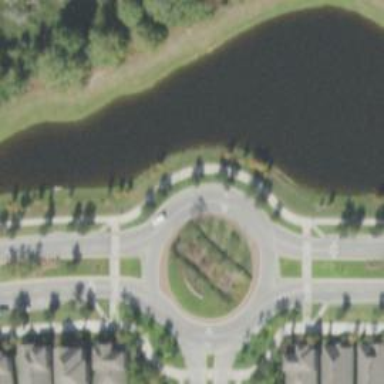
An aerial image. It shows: Tertiary road with asphalt surface leading to roundabout.